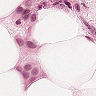
Metastatic tissue present: yes